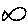
Label: fish